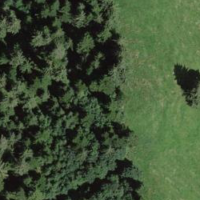
EUNIS habitat code: 44
Species observed at this site:
Stellaria graminea
Circaea lutetiana